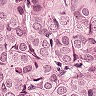
Metastatic tissue present: yes